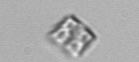
Label: Bacillariophyceae_morphotype1